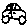
Label: car